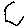
Label: hexagon